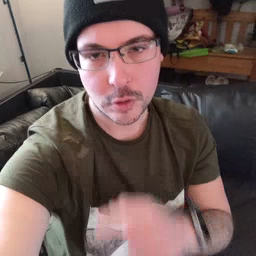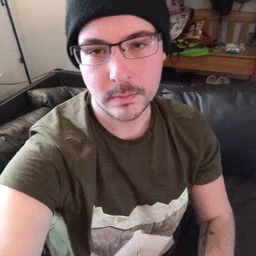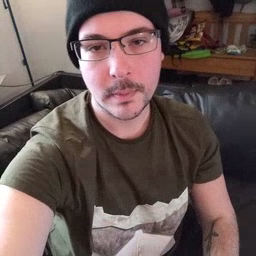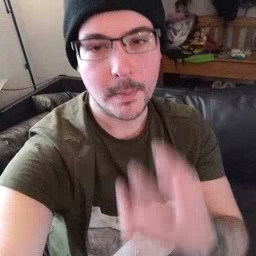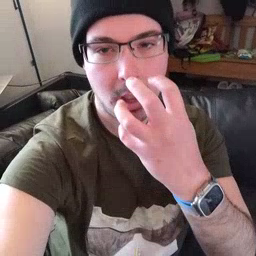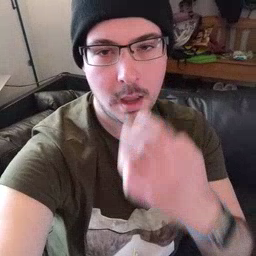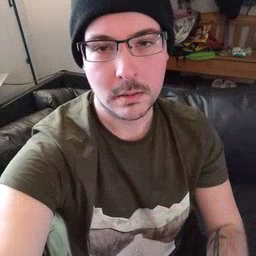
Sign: mad